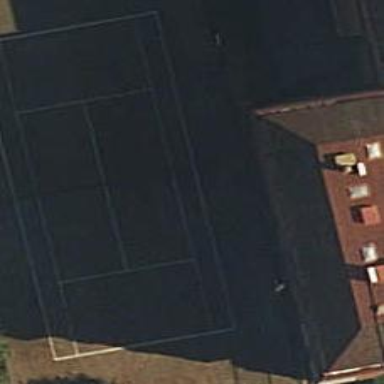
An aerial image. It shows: Tennis court in leisure pitch.